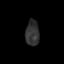
Tissue: lung
Cell type: Epithelial cells
Senescence score: 0.2398
Nuclear area (px): 341
Mean DAPI intensity: 49.997